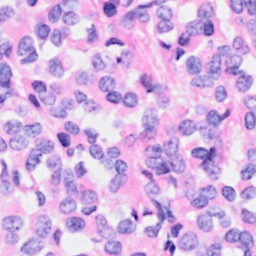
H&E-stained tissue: Breast